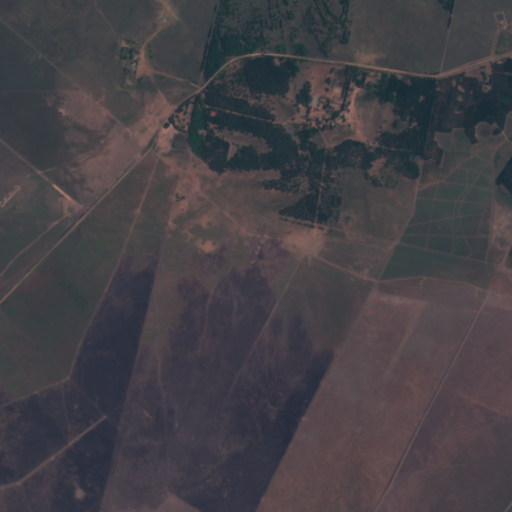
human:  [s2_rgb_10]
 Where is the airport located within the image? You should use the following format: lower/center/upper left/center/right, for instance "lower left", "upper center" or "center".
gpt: The airport is located in the upper left of the image.
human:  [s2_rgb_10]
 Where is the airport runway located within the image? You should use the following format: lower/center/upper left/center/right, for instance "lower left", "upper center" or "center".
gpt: The airport runway is located in the upper left of the image.
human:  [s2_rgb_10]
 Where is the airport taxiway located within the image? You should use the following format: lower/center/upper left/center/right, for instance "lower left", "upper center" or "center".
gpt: The airport taxiway is located in the upper left of the image.
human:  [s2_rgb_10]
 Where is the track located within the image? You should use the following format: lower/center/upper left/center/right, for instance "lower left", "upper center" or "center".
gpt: There is no track in the image.